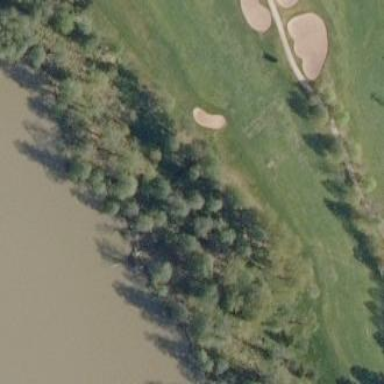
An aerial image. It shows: Rough area in golf course.